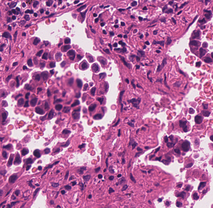
Tumor epithelial tissue: yes
Tumor-associated stroma tissue: yes
Normal tissue: no